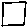
Label: square